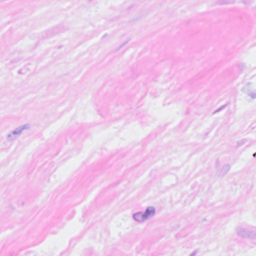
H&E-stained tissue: Breast